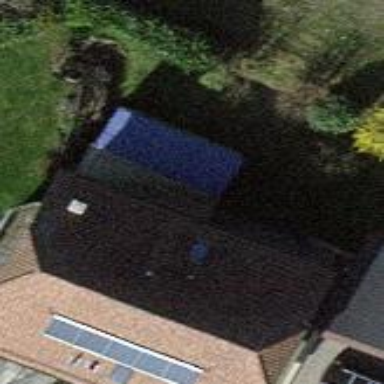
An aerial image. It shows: Simple and straightforward house.